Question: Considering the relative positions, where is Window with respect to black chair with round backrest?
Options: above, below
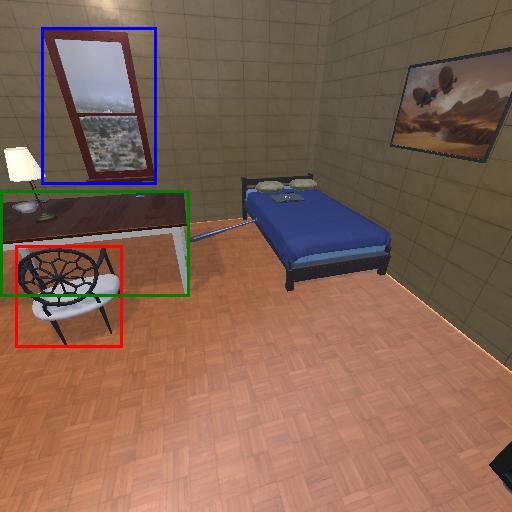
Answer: above